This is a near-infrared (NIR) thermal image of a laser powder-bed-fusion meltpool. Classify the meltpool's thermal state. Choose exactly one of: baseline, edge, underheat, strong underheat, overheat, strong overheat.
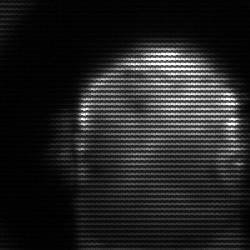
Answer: baseline